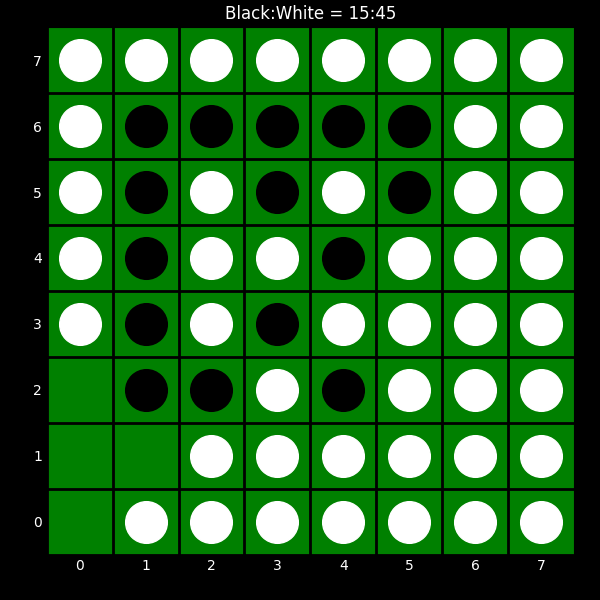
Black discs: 15
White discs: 45